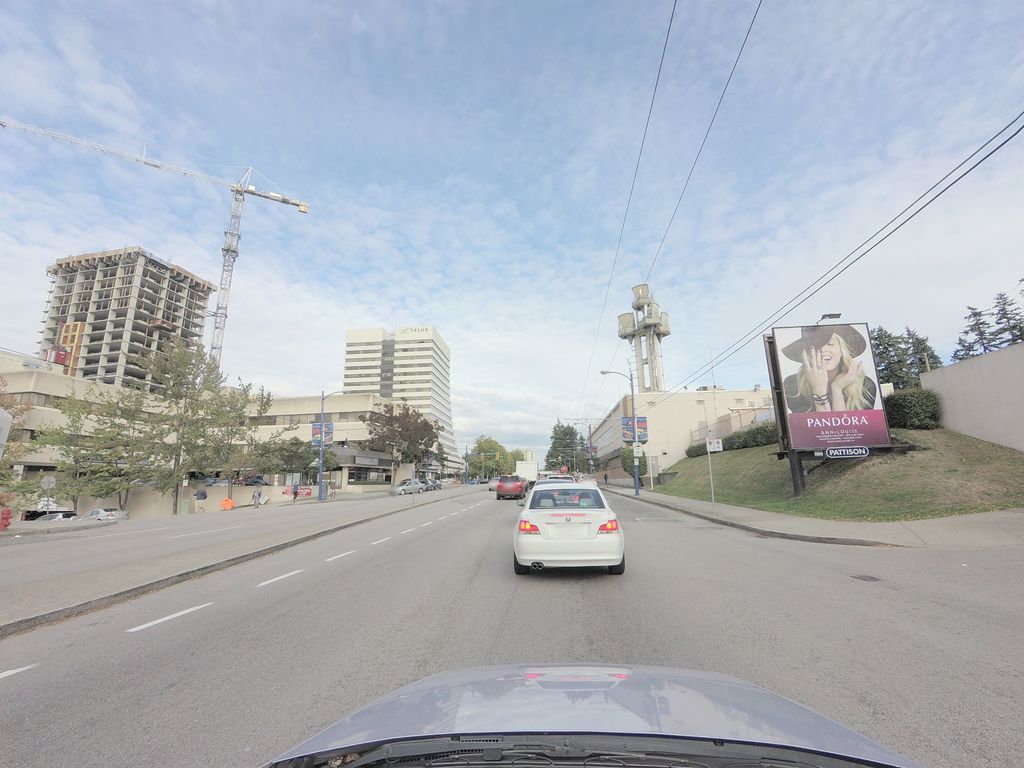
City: vancouver